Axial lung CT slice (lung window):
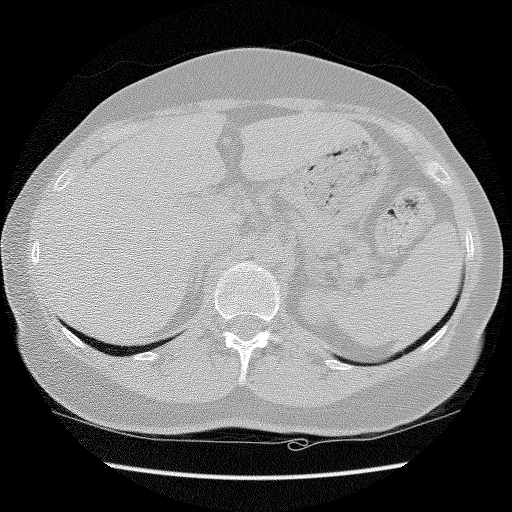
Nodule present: no